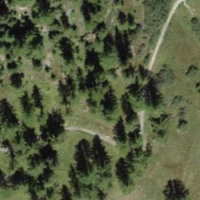
EUNIS habitat code: 43
Species observed at this site:
Vaccinium vitis-idaea